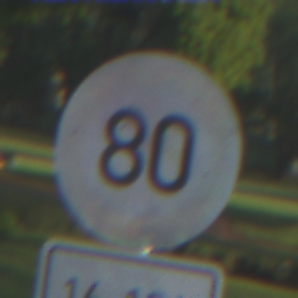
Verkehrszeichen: Geschwindigkeit80
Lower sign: ZeitangabenOhneBeschraenkungAufWochentage1
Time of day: SunriseSunset
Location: Outdoor (Suburban)
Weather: PartlyCloudy
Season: NotSpecified
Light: Natural